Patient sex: M
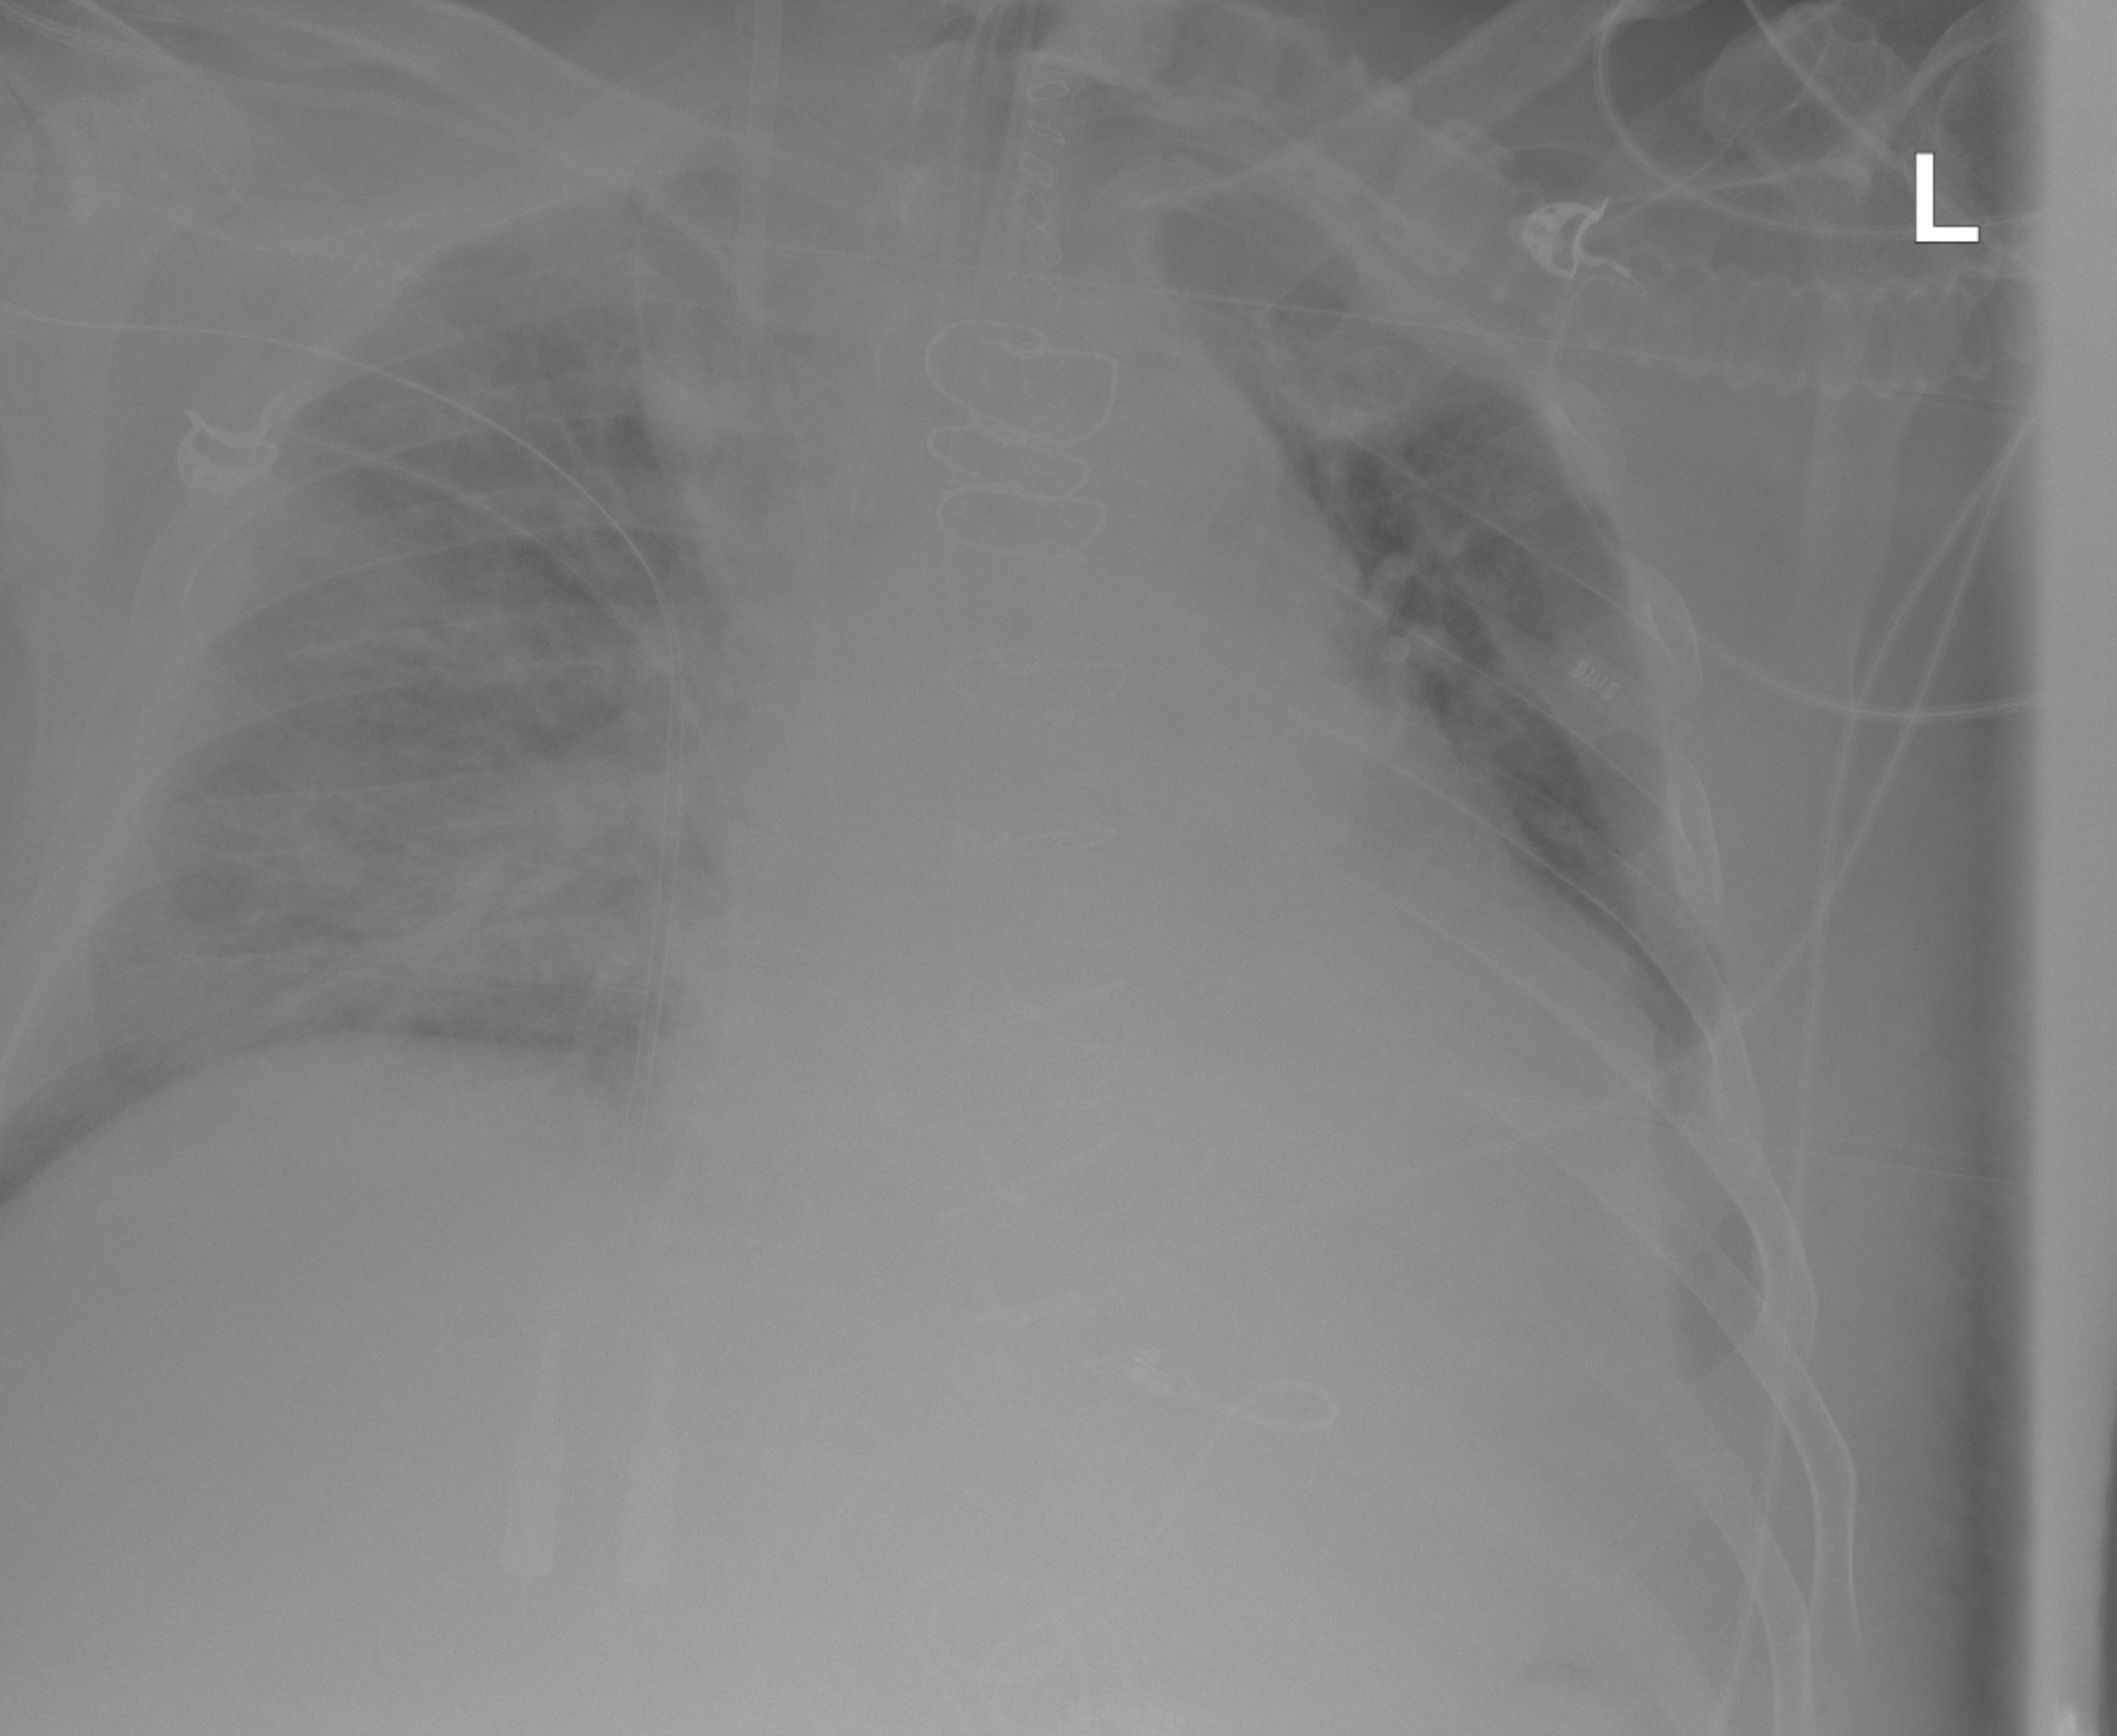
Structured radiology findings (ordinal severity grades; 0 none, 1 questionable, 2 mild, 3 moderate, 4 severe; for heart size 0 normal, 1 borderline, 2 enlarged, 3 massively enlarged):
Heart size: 2
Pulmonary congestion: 2
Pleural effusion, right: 0
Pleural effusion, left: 2
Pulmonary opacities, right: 2
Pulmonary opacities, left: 2
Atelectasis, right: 2
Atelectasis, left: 2